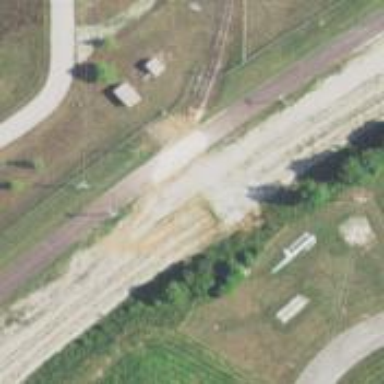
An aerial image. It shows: Railway level crossing.